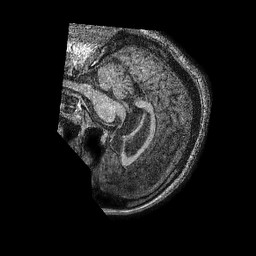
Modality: T1w
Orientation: sagittal
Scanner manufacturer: philips
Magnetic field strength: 1.5 T
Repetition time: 0.007662 s
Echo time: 0.003487 s